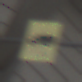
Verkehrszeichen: KFZZulaessigeGesamtmasse3Komma5TOhnePfeilsymbol
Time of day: MorningAfternoon
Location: Roofed (Urban)
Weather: PartlyCloudy
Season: NotSpecified
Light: Natural